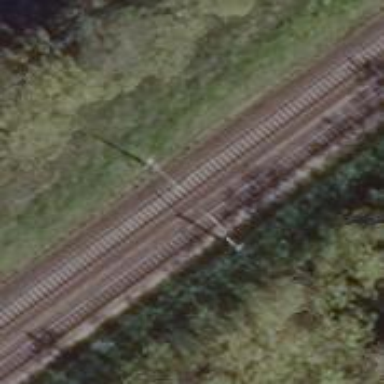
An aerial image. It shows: Milestone along the railway with catenary mast.